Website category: sports
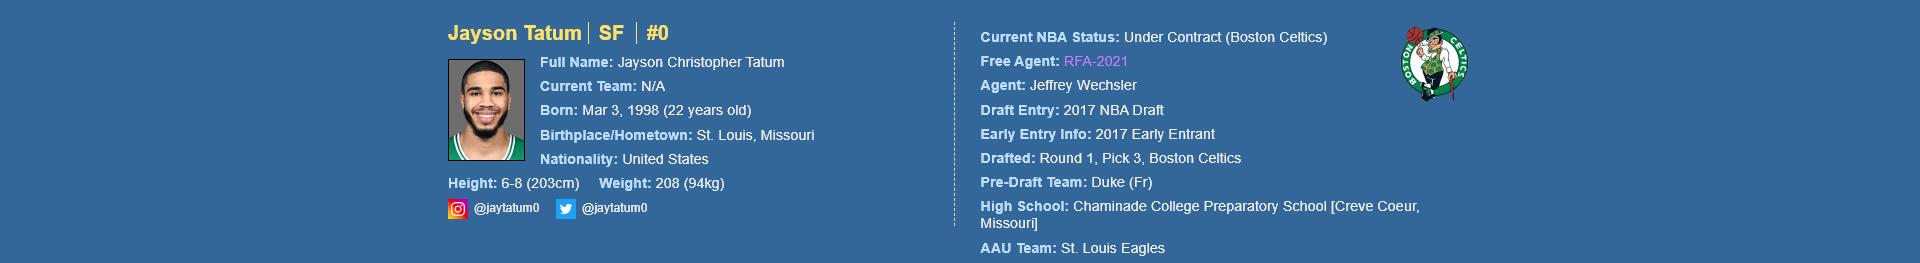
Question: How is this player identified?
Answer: Jayson Tatum

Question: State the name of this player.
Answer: Jayson Tatum

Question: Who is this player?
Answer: Jayson Tatum

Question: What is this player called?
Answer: Jayson Tatum

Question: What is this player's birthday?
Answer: Mar 3, 1998

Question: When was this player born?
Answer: Mar 3, 1998

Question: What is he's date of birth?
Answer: Mar 3, 1998

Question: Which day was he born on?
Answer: Mar 3, 1998

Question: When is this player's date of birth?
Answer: Mar 3, 1998

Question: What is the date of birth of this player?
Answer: Mar 3, 1998

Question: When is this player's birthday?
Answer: Mar 3, 1998

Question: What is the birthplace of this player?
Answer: St. Louis, Missouri

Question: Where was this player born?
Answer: St. Louis, Missouri

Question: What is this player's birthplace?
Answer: St. Louis, Missouri

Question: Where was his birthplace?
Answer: St. Louis, Missouri

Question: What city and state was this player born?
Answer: St. Louis, Missouri

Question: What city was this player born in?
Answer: St. Louis, Missouri

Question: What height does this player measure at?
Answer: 6-8 (203cm)

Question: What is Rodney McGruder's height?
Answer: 6-8 (203cm)

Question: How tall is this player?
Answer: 6-8 (203cm)

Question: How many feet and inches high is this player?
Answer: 6-8 (203cm)

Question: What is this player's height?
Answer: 6-8 (203cm)

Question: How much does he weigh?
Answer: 208 (94kg)

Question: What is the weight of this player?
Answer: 208 (94kg)

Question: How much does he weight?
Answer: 208 (94kg)

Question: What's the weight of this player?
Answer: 208 (94kg)

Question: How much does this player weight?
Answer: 208 (94kg)

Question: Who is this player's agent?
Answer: Jeffrey Wechsler

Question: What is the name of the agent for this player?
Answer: Jeffrey Wechsler

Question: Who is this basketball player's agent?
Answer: Jeffrey Wechsler

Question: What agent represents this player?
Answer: Jeffrey Wechsler

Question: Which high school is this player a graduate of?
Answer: Chaminade College Preparatory School

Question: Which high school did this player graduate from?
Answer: Chaminade College Preparatory School

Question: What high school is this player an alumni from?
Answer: Chaminade College Preparatory School

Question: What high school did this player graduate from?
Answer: Chaminade College Preparatory School

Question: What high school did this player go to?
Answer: Chaminade College Preparatory School

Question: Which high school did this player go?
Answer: Chaminade College Preparatory School